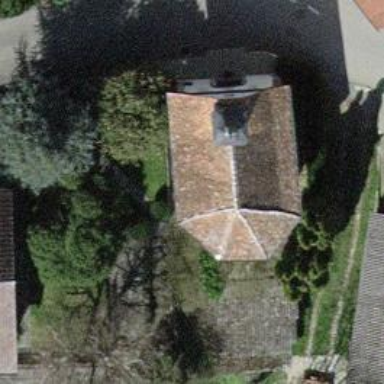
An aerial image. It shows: Chapel that serves as place of worship.